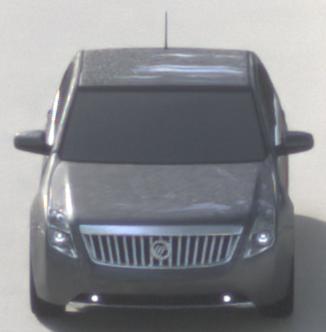
Make: Mercury
Model: Milan
Detailed model: -
Model produced from: 2009
Model produced until: 2010
Doors: 4
Color: gray
Road condition: dry road
Daytime: morning or afternoon
Contrast: low contrast